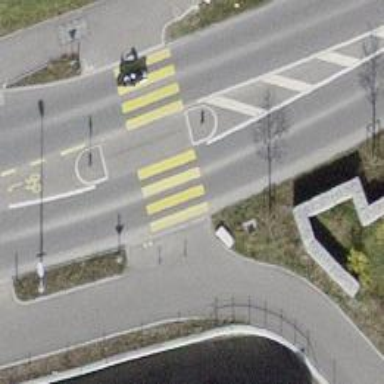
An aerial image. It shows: Zebra crossing on the road.